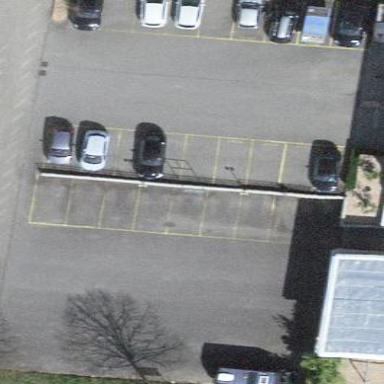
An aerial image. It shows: Parking area with surface.